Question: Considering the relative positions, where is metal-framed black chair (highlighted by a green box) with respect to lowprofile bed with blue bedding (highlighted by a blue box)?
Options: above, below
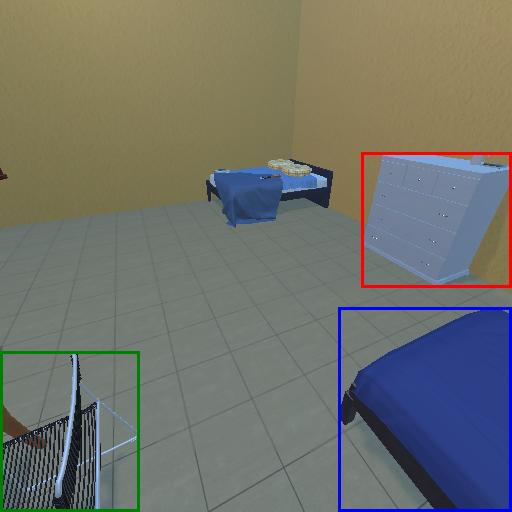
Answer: above